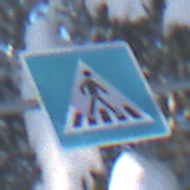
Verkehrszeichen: FussgaengerueberwegLinks
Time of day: MorningAfternoon
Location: Outdoor (Nature)
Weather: Clear
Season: Winter
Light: Natural